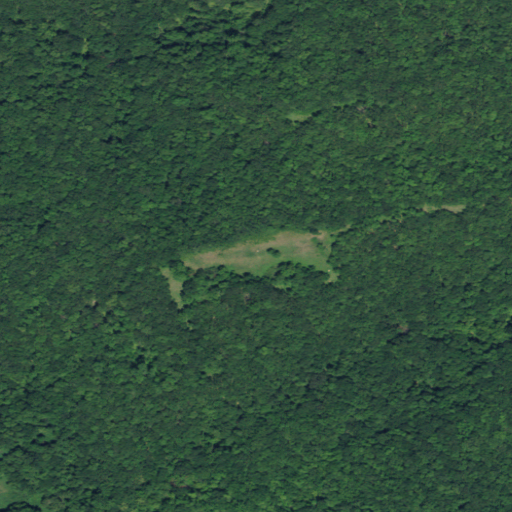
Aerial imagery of mountain in North Dakota named Crow Hill containing deciduous forest, shrub, and pasture